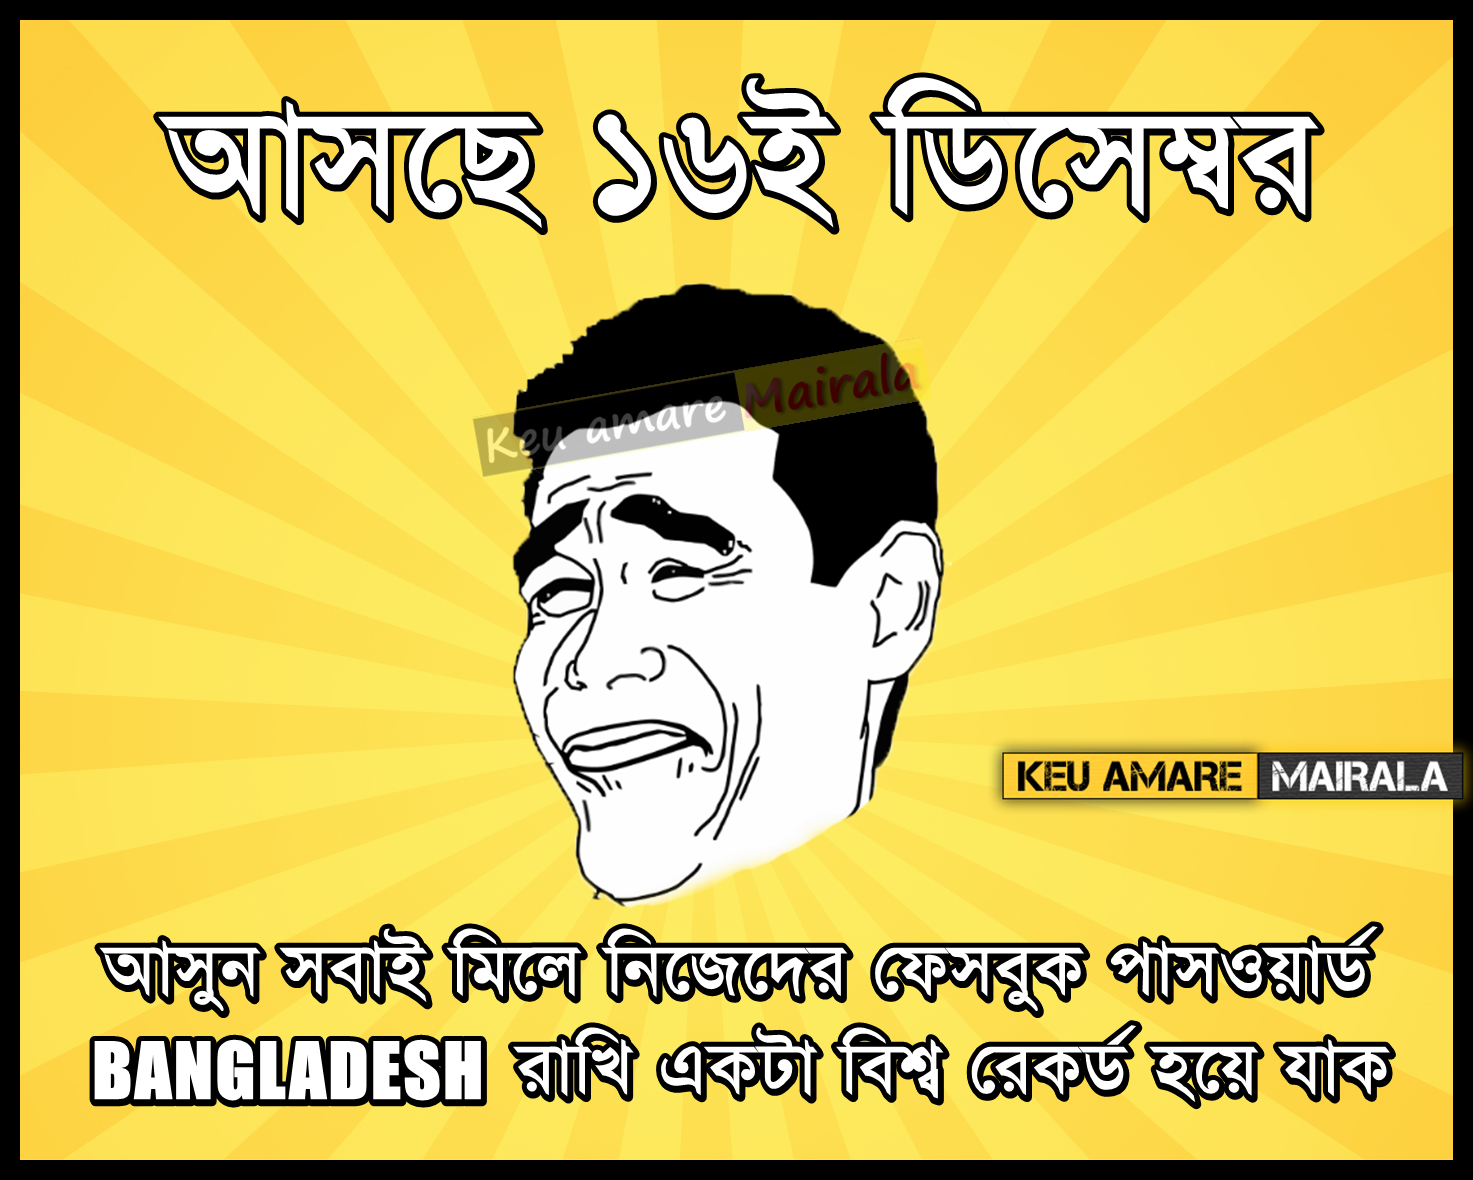
Caption: আসছে ১৬ই ডিসেম্বর আসুন সবাই মিলে নিজেদের ফেসবুক পাসোওয়ার্ড BANGLADESH রাখি একটা বিশ্ব রেকর্ড হয়ে যাক
Label: non-hate